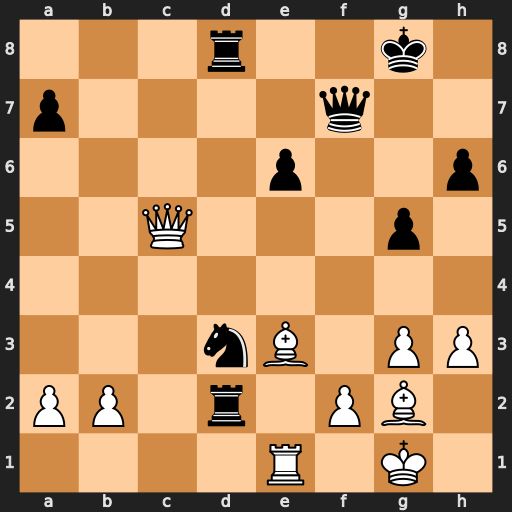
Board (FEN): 3r2k1/p4q2/4p2p/2Q3p1/8/3nB1PP/PP1r1PB1/4R1K1
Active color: w
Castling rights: -
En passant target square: -
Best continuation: Qa5 Nxe1 Bxd2 Rxd2 Qxd2